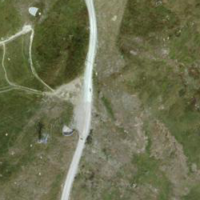
EUNIS habitat code: 26
Species observed at this site:
Arnica montana